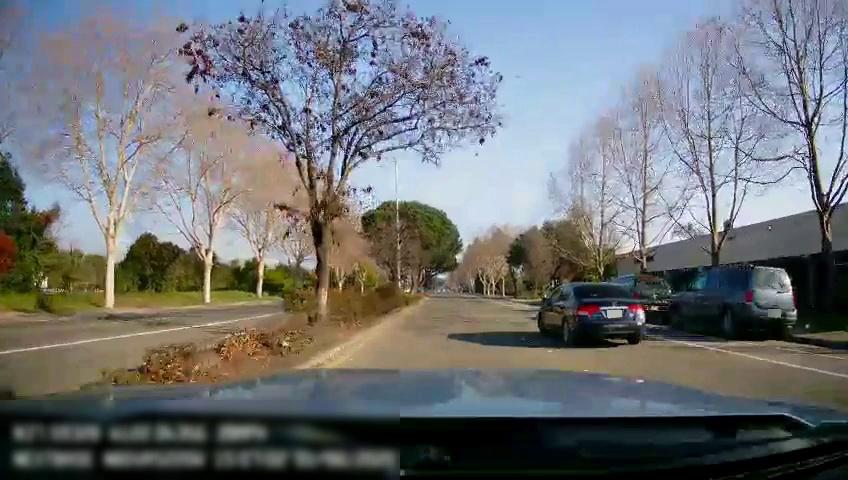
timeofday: Day
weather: Sunny
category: Drivable Space
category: Drivable Space
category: Vehicles | SUV
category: Vehicles | SUV
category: Vehicles | Car
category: Lanes | Current Lane
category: Lanes | Alternate Lane
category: Lanes | Opposite Lane